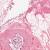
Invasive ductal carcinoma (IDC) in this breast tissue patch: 0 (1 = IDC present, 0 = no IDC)